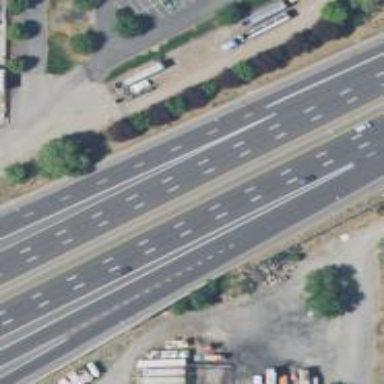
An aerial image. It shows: Motorway junction.